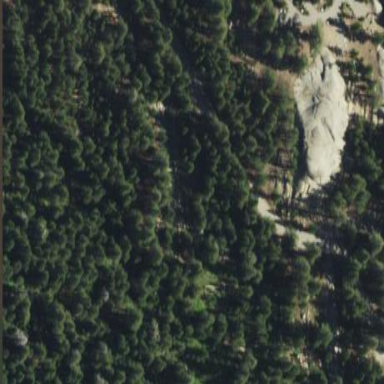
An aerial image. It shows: Campsite designated for tourism.